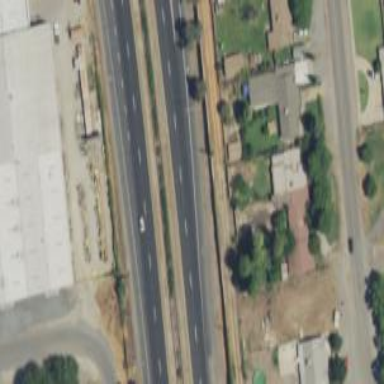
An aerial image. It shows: Motorway junction.